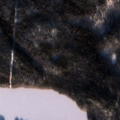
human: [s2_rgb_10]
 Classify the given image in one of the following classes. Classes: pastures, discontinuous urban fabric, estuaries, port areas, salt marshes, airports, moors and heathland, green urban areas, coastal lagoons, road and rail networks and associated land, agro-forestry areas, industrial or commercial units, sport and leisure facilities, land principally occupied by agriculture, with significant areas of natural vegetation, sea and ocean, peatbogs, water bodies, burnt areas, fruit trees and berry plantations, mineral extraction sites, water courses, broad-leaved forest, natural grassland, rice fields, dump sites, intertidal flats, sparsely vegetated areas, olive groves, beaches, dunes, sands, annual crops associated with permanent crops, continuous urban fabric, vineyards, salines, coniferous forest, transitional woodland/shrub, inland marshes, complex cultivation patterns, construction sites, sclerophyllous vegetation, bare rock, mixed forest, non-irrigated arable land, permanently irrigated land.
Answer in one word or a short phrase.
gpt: coniferous forest, mixed forest, water bodies